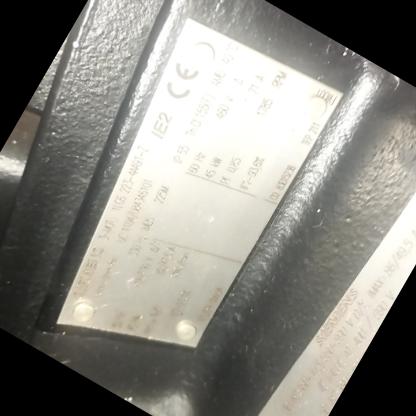
Klasa: tabliczka-znamionowa